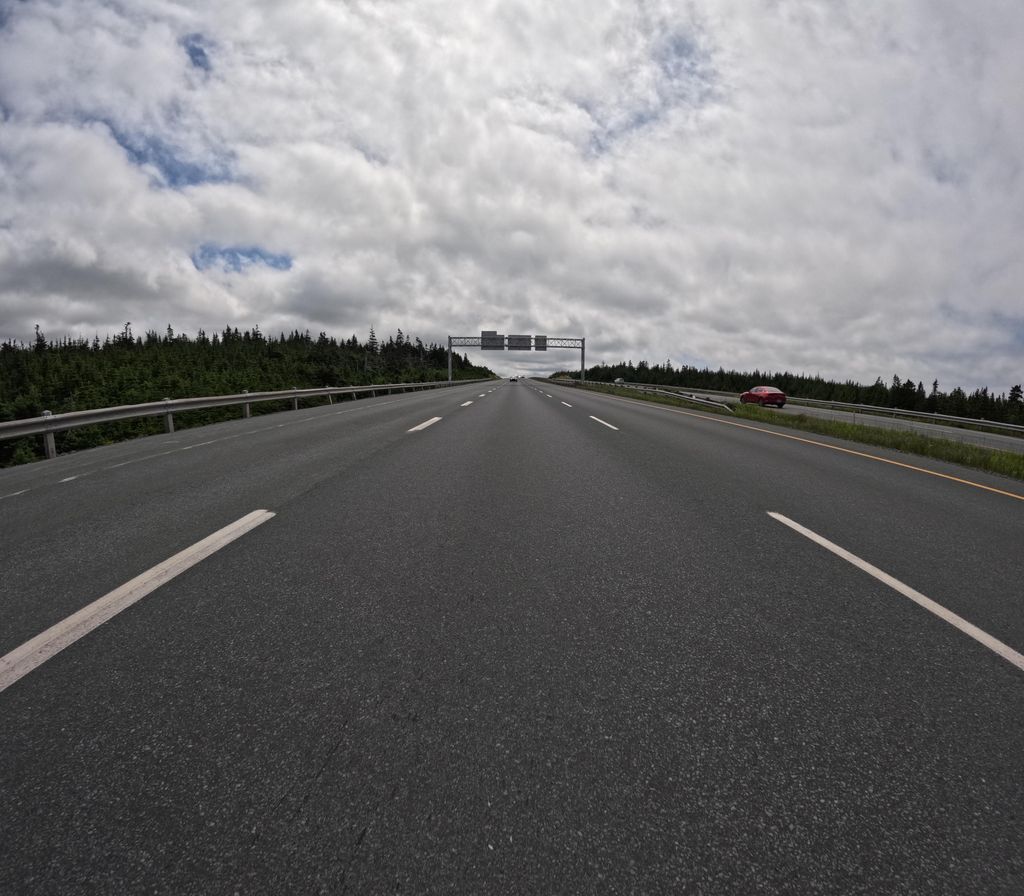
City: st_johns